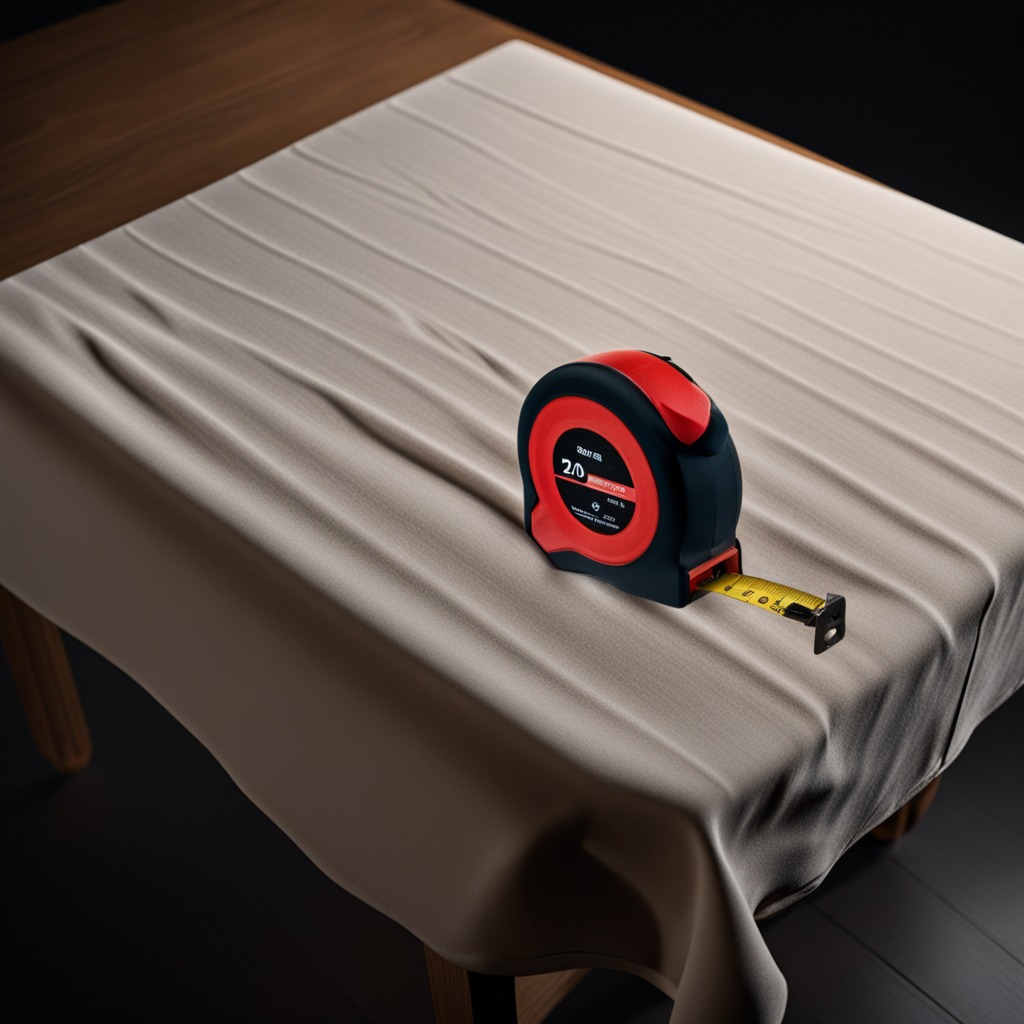
A measuring tape is lying on a wooden table.